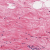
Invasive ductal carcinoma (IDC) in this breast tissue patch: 0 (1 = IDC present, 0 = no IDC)